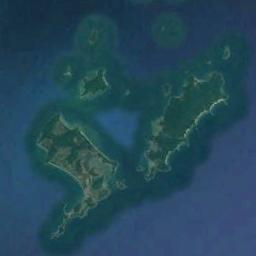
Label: island